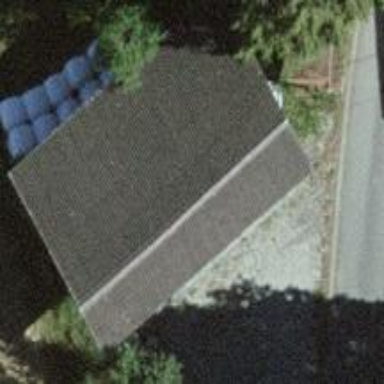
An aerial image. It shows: Rural barn.